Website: lowes
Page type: review-order
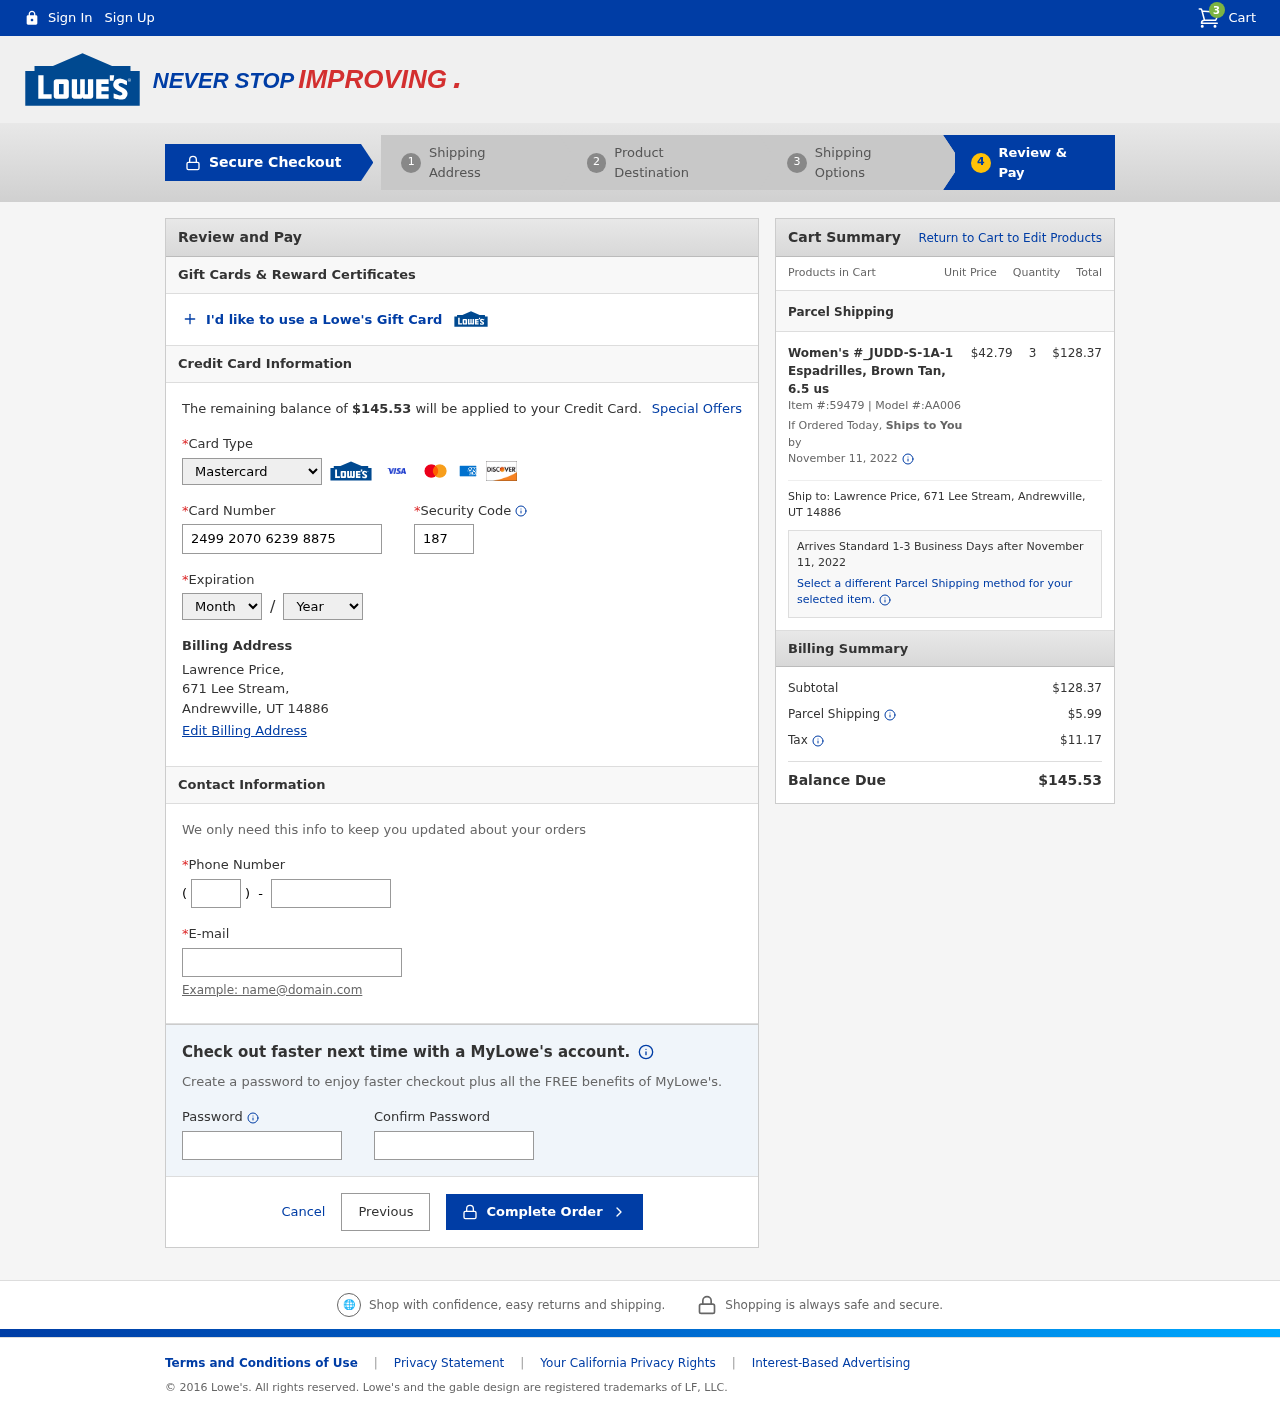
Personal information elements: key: PII_CARD_CVV
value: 187
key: PII_CARD_EXPIRY_MONTH
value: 12
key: PII_CARD_EXPIRY_YEAR
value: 30
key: PII_CARD_NUMBER
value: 2499 2070 6239 8875
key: PII_CARD_TYPE
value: Mastercard
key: PII_CITY
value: Andrewville
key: PII_EMAIL
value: lawrenceprice@hotmail.com
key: PII_FULLNAME
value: Lawrence Price,
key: PII_PHONE
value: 4993216699
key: PII_PHONE_AREA
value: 499
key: PII_POSTCODE
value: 14886
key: PII_STATE_ABBR
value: UT
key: PII_STREET
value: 671 Lee Stream,
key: PII_FULLNAME2
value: Lawrence Price
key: PII_STREET2
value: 671 Lee Stream
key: PII_CITY_STATE_ZIP2
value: Andrewville, UT 14886
Product elements: key: PRODUCT1_NAME
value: Women's #_JUDD-S-1A-1 Espadrilles, Brown Tan, 6.5 us
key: PRODUCT1_PRICE
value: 42.79
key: PRODUCT1_QUANTITY
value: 3
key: PRODUCT1_ITEM_NUMBER
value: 59479
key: PRODUCT1_MODEL_NUMBER
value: AA006
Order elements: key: ORDER_NUM_ITEMS
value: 3
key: ORDER_TOTAL
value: $145.53
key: ORDER_SHIPPING_DATE
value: November 11, 2022
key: ORDER_SUBTOTAL
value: $128.37
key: ORDER_SHIPPING_DATE2
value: November 11, 2022
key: ORDER_SUBTOTAL2
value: $128.37
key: ORDER_SHIPPING_COST
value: $5.99
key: ORDER_TAX
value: $11.17